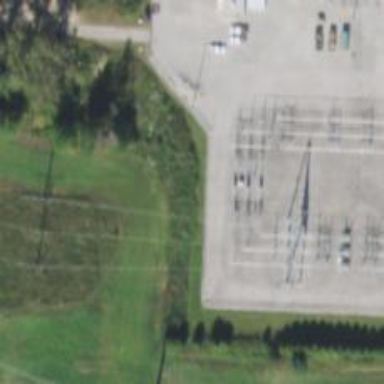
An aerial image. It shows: Switch for power supply.